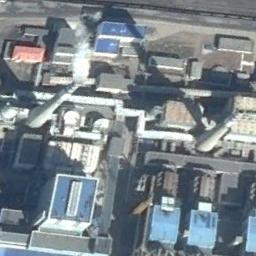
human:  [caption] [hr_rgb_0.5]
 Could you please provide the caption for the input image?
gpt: The thermal power station is next to some buildings with white mist above .

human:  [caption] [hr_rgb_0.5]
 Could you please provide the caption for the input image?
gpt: In the thermal power plant there are plants and machinery, there are two chimneys, one is smoking .

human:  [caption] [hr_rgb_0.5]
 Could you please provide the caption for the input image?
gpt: There is a round space next to this thermal power station .

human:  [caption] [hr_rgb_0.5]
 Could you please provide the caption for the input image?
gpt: Many buildings are near the thermal power station .

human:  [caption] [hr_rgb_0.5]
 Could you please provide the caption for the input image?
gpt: There are many buildings on the thermal power station .